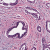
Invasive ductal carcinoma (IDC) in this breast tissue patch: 1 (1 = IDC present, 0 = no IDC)